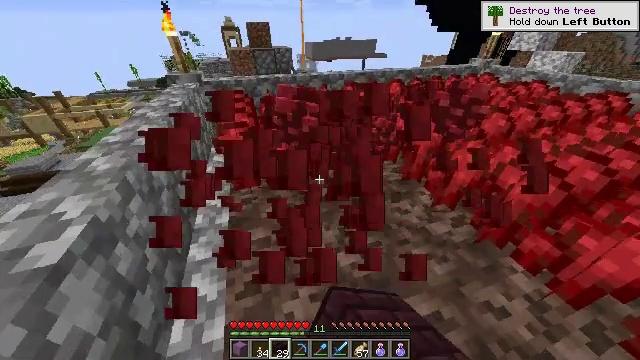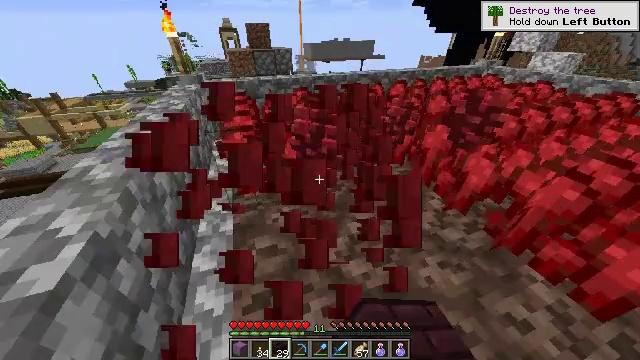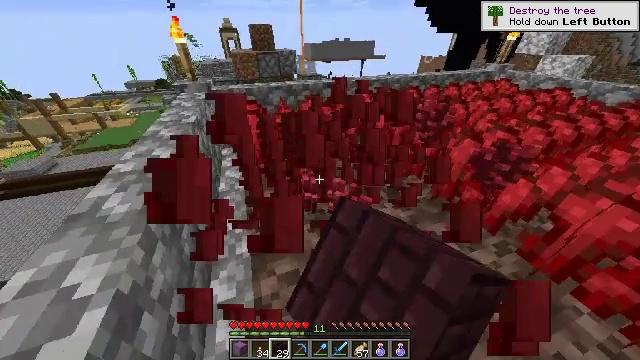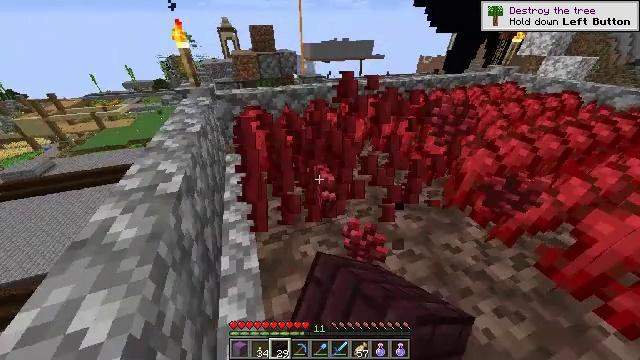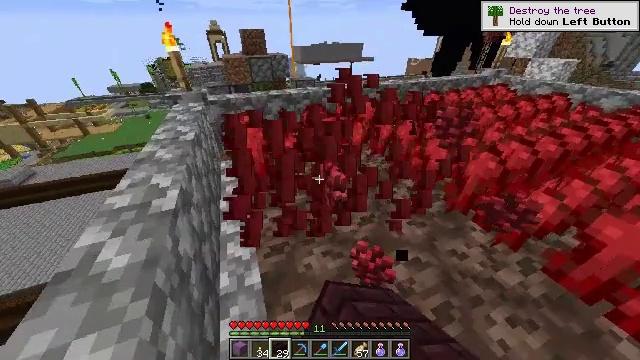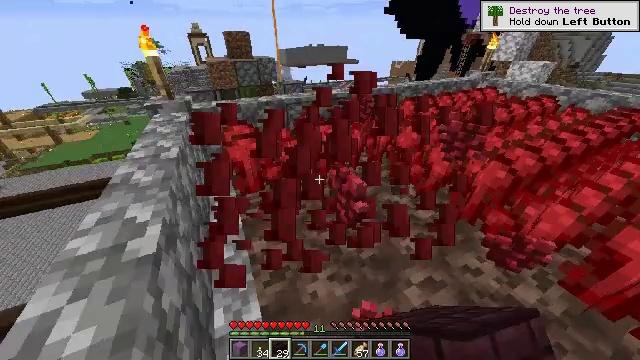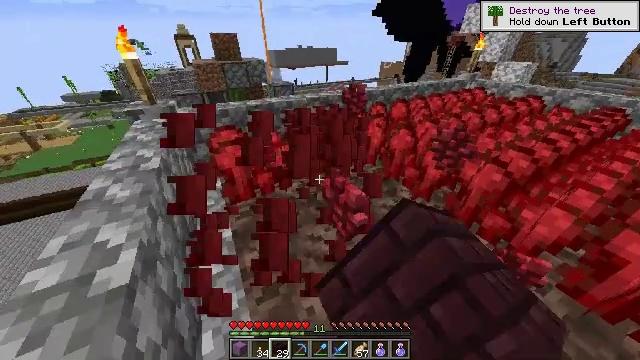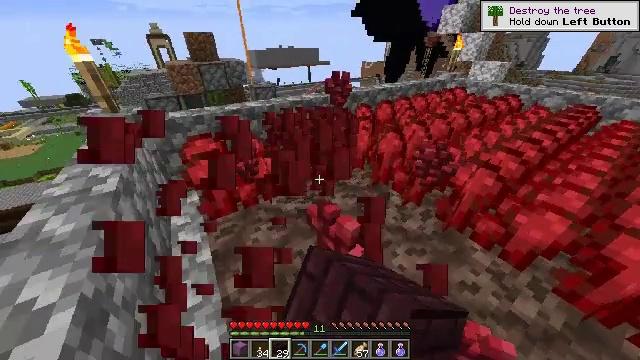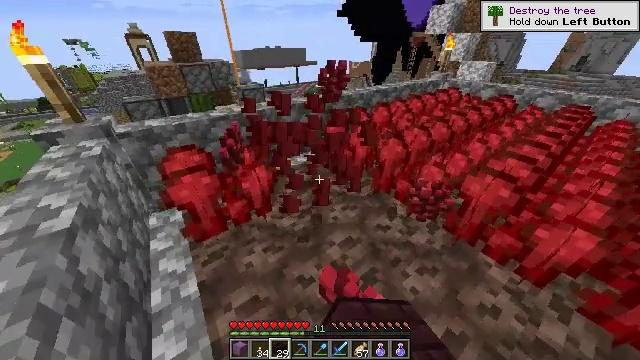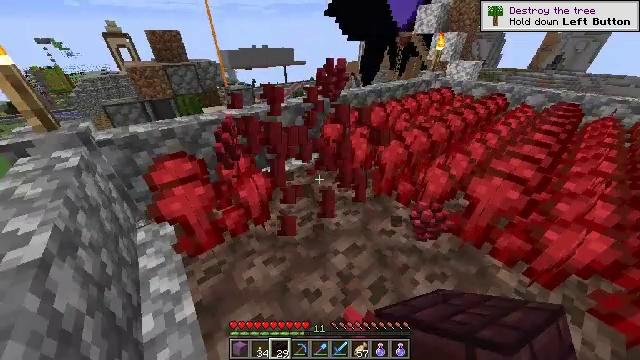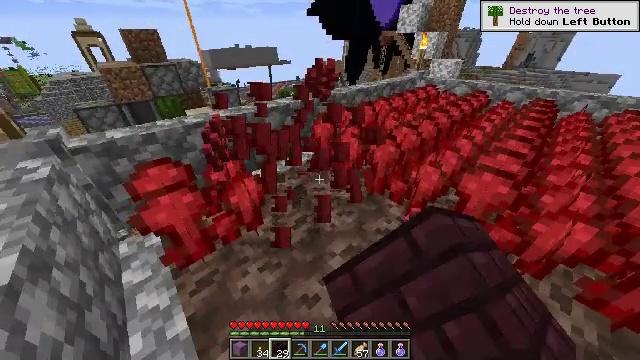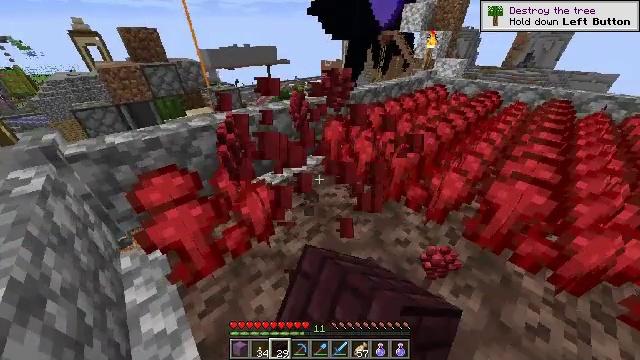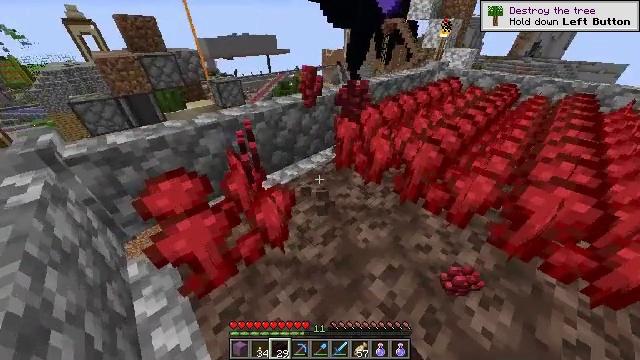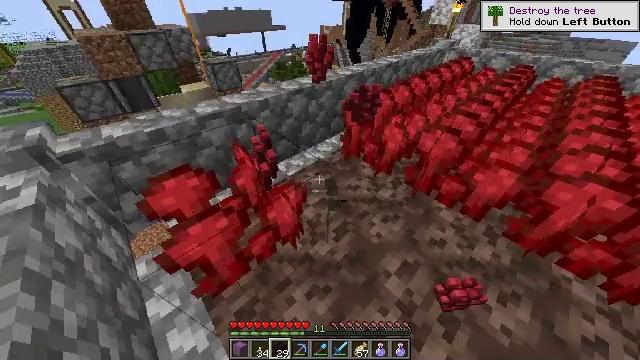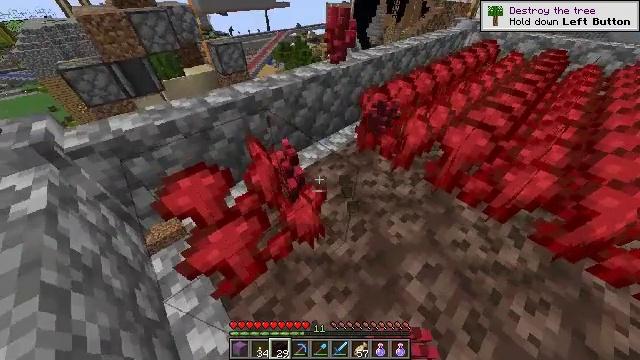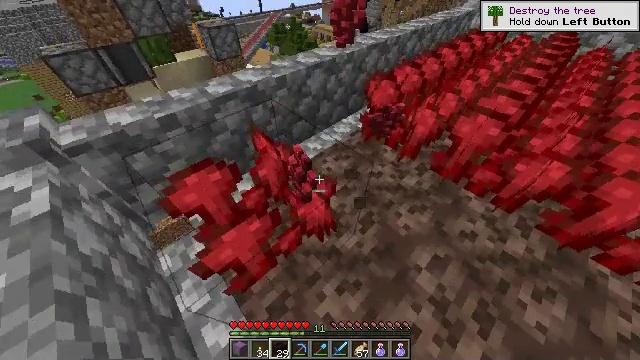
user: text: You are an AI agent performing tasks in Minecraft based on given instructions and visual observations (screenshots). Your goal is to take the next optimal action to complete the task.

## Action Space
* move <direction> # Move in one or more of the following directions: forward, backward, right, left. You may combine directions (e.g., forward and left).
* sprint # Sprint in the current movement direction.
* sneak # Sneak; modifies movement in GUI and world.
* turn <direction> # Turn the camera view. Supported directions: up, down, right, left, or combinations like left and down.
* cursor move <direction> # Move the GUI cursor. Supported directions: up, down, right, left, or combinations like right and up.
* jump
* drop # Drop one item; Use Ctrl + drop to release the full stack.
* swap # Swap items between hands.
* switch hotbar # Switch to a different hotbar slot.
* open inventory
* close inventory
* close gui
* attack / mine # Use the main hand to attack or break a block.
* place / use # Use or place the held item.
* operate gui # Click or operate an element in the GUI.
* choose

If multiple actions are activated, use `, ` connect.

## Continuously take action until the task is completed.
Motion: motion action
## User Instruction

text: Mine nether wart from its patch.
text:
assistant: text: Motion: move forward and move left, attack / mine
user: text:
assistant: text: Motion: move forward and move left, attack / mine
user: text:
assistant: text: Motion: move forward and move left, attack / mine
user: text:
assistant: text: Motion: move forward and move left, turn right, attack / mine
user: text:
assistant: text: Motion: move forward, turn right, attack / mine
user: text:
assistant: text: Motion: move forward, turn right, attack / mine
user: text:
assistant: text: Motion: move forward, turn right, attack / mine
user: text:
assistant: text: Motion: move forward and move left, turn right, attack / mine
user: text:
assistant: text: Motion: move forward and move left, turn right, attack / mine
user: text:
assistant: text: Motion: move forward and move left, turn right, attack / mine
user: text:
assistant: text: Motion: move forward and move left, attack / mine
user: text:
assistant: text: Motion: move forward and move left, turn down
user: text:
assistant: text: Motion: move forward and move left, turn down
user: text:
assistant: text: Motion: move forward and move left, turn left and down
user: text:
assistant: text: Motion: move left, turn right and down
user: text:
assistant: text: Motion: turn right and down, attack / mine
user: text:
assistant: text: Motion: turn right, attack / mine
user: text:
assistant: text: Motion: turn right
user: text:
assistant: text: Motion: turn right
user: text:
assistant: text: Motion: turn right
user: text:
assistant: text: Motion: turn up
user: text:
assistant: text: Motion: no_op
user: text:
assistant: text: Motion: turn right
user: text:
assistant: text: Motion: turn left
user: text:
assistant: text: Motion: turn down
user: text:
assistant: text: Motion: no_op
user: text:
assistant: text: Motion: no_op
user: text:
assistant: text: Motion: no_op
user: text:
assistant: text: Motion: no_op
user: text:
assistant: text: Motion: close inventory